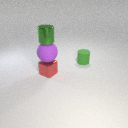
small green rubber cylinder to the right of small red metal cube